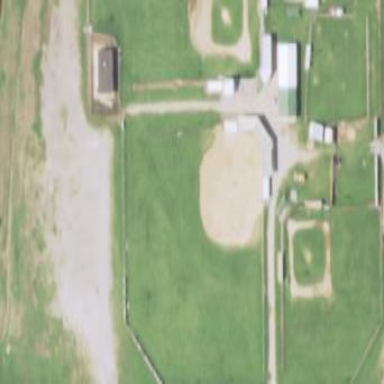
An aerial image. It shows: Baseball pitch for leisure and sports activities.